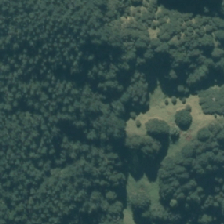
Land cover: manuka_kanuka